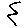
Label: zigzag